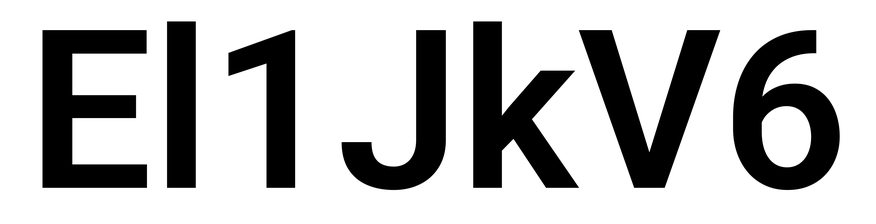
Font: Roboto_SemiBold